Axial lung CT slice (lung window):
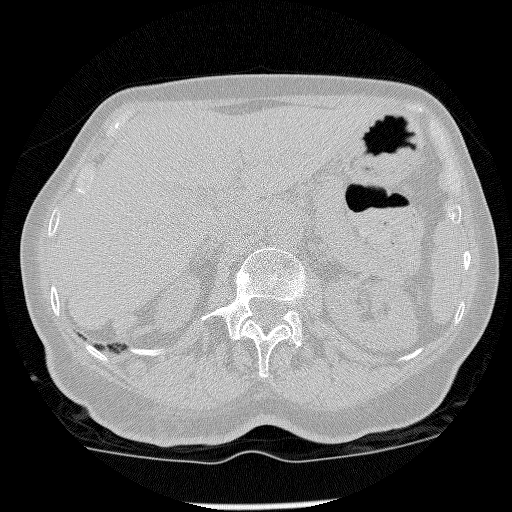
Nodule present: no